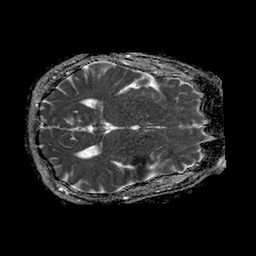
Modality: ADC
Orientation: axial
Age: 66
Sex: male
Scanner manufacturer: philips
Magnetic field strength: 1.5 T
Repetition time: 4.6 s
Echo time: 0.08631 s